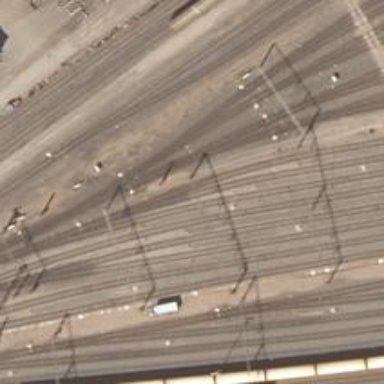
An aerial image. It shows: Rail yard with electrified contact lines for railway operations.